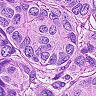
Metastatic tissue present: yes